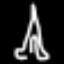
Label: The Eiffel Tower